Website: bh-photo
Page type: cross-sells
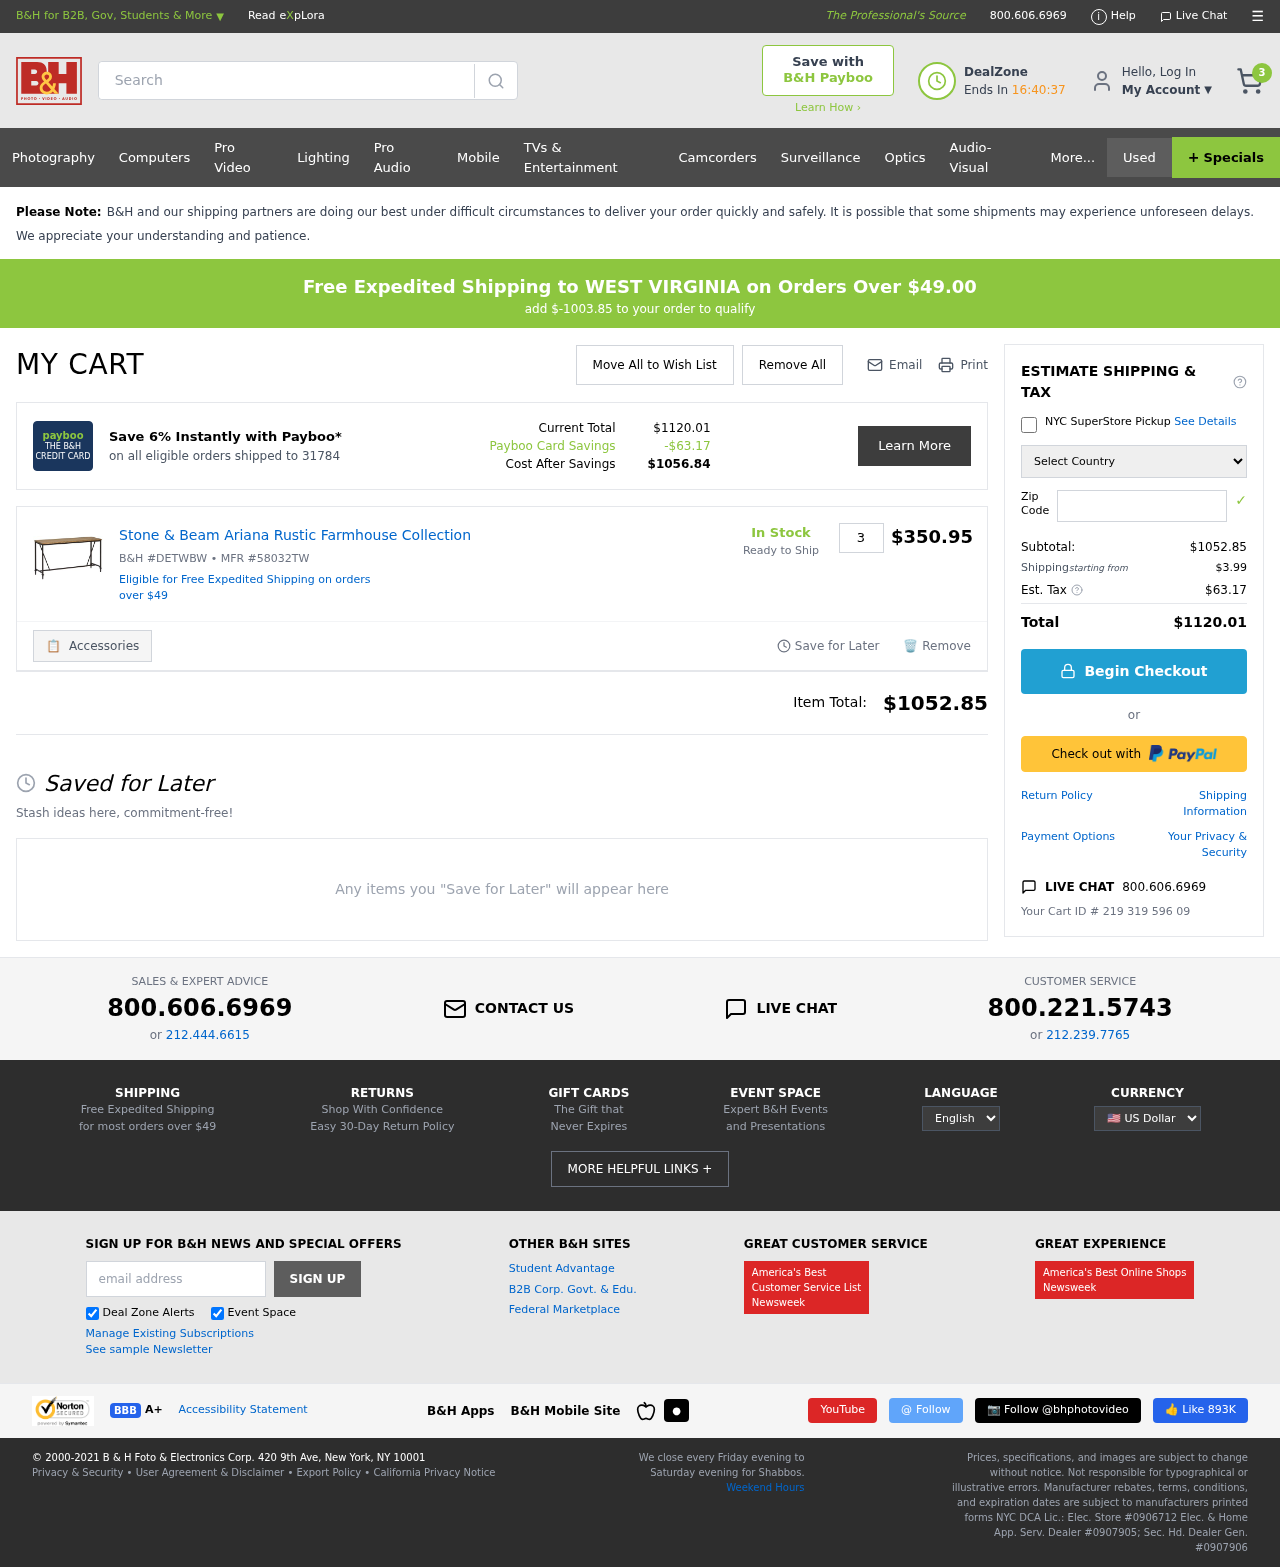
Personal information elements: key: PII_COUNTRY
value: United States
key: PII_POSTCODE
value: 31784
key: PII_STATE
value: WEST VIRGINIA
Product elements: key: PRODUCT1_NAME
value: Stone & Beam Ariana Rustic Farmhouse Collection
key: PRODUCT1_PRICE
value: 350.95
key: PRODUCT1_QUANTITY
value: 3
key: PRODUCT1_SKU
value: B&H #DETWBW
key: PRODUCT1_MFR
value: MFR #58032TW
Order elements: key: ORDER_NUM_ITEMS
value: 3
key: SHIPPING_THRESHOLD_REMAINING
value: $-1003.85
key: ORDER_TOTAL
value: $1120.01
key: ORDER_SUBTOTAL
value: $1052.85
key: ORDER_SHIPPING_COST
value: $3.99
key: ORDER_TAX
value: $63.17
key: ORDER_ID
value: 219 319 596 09
Search elements: key: HEADER_SEARCH
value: Search
Other elements: key: PAYBOO_SAVINGS
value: -$63.17
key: COST_AFTER_SAVINGS
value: $1056.84